Field crop: maize
Growth stage: 1
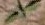
Species: atriplex